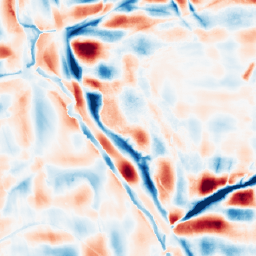
Category: wavelet
Decomposition family: wavelet_dwt
Decomposition parameters: wavelet: db4
level: 5
Upsampling method: area
Upsampling parameters: scale: 2
Upsampling scale: 2